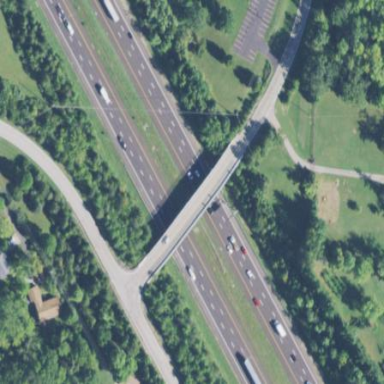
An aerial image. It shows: Man-made bridge.